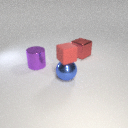
large blue metal sphere in front of large red metal cube